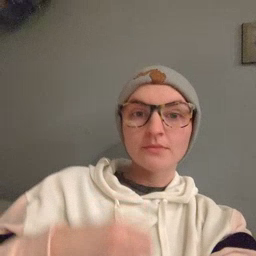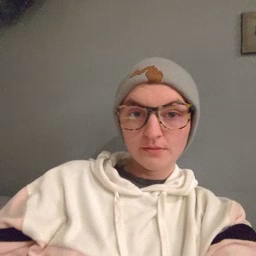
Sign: milk